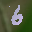
Label: 6